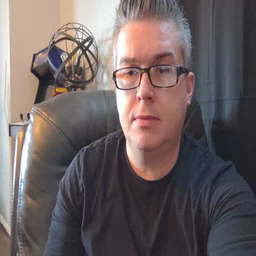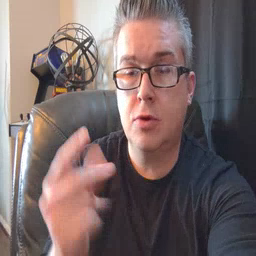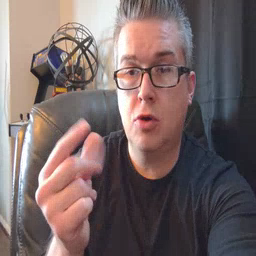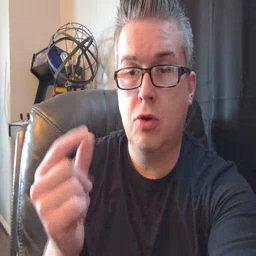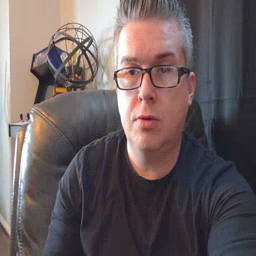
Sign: dog